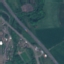
Label: Highway